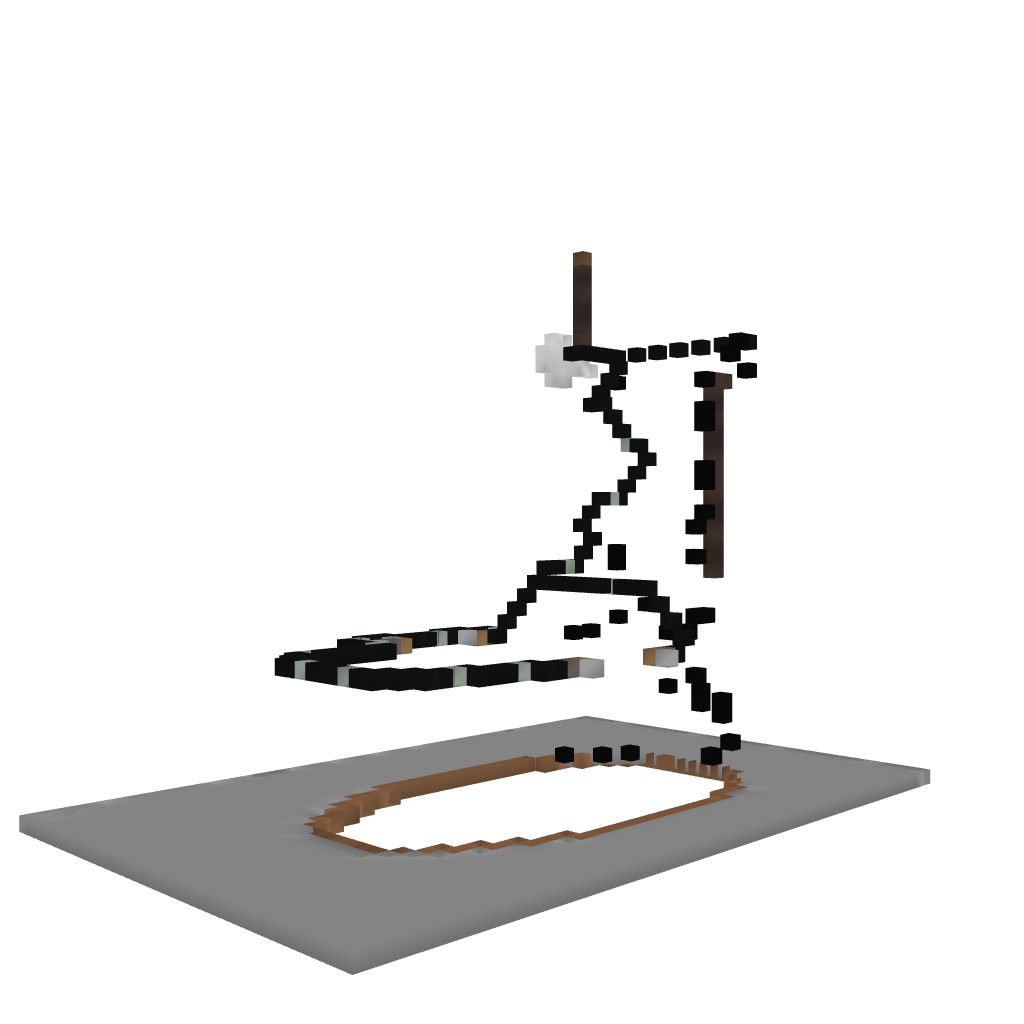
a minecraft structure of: Flushable Toilet - By Cybersneeze